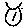
Label: square